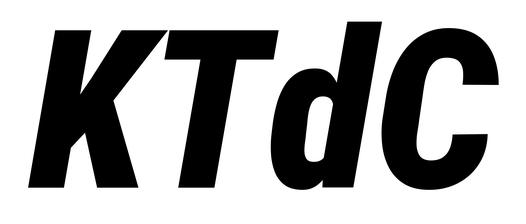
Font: Roboto-Italic_Condensed_Black_Italic